Question: I develop test app with swift ,
I need way to arrange first row in first screen to first row in second screen
to make all button across application look similar
my tries :
match X,Y value , width , height

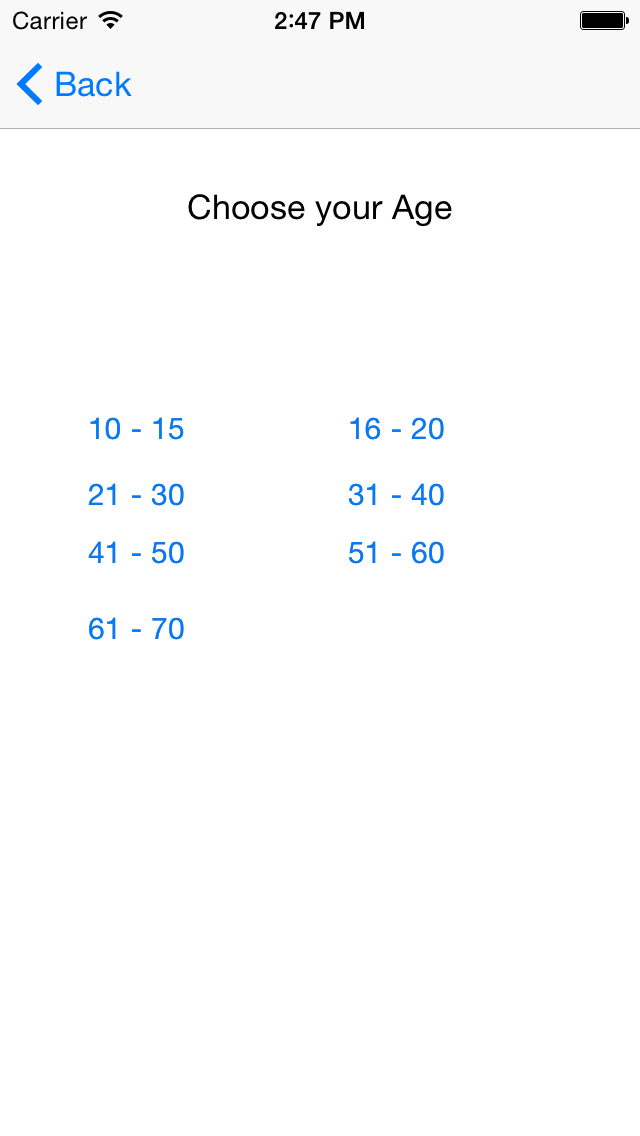
Answer: Do you use Auto Layout ?
You can achieve that by
1. set vertical space between the top edge and your title
2. set horizontal alignment of title to be center of the view
3. set vertical space between title and the first item in the row
4. set leading margin of the first item in the first row
5. set horizontal alignment of all following items to be center of the first item